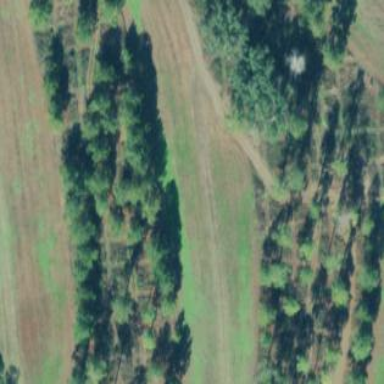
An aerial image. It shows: Orchard.